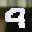
Label: 9